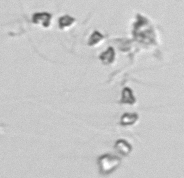
Label: Chaetoceros_socialis